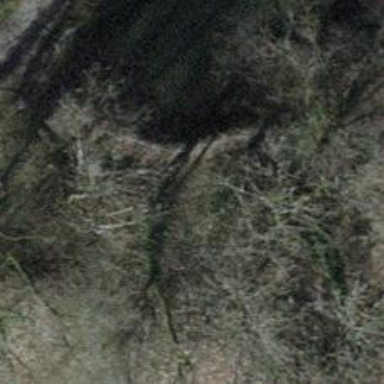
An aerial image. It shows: Brown bench.